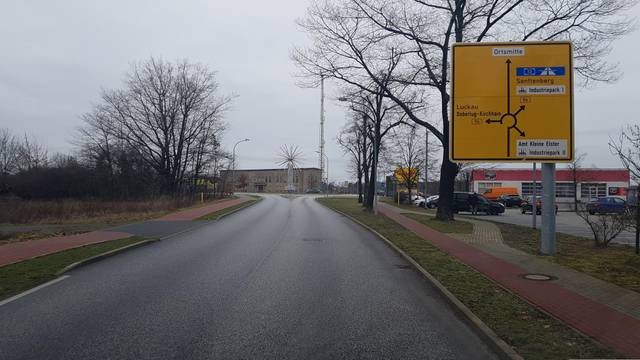
Region: Germany
Coordinates: 51.637, 13.727